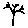
Label: tree